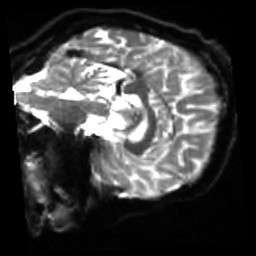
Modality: sbref
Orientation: sagittal
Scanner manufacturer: siemens
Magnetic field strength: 3 T
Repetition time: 4 s
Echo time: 0.0594 s